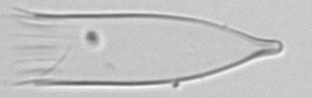
Label: Favella